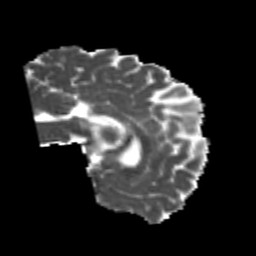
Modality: MD
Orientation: sagittal
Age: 20
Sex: male
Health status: healthy
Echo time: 0.074 s